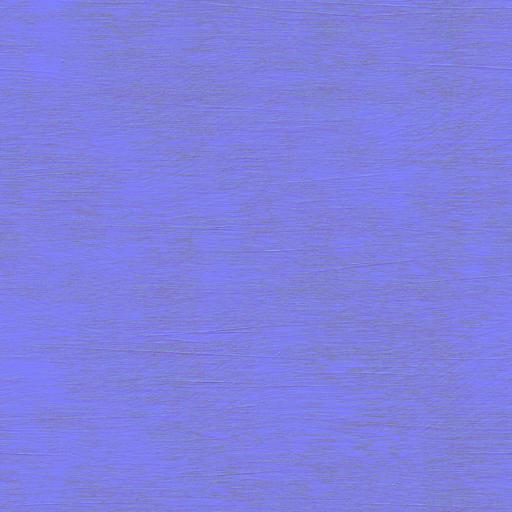
dark rough wood wooden